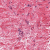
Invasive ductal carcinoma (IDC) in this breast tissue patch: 0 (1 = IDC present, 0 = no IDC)